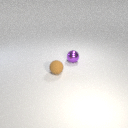
small brown rubber sphere to the left of small purple metal sphere